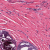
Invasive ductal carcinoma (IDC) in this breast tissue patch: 1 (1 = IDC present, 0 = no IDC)